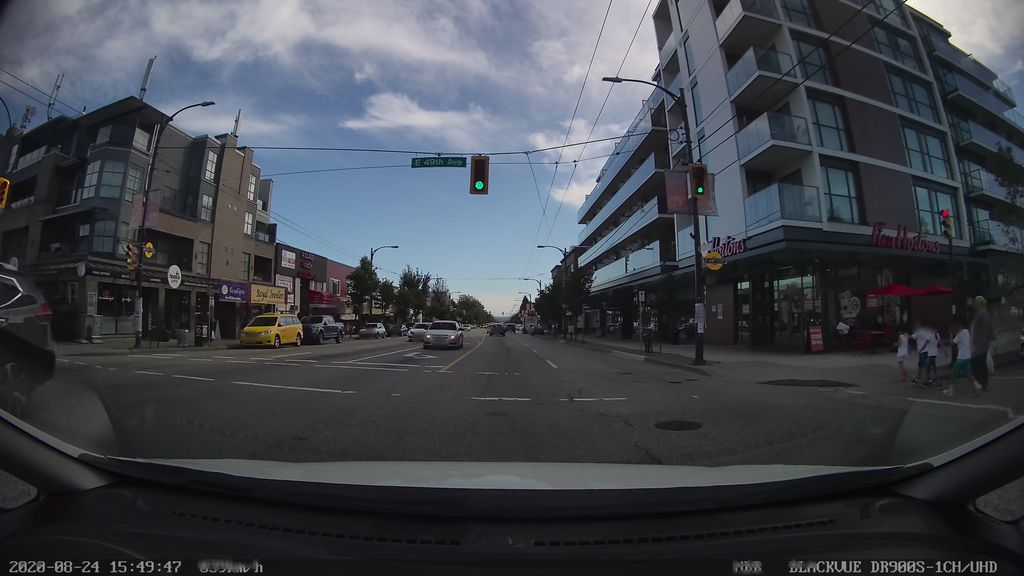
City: vancouver